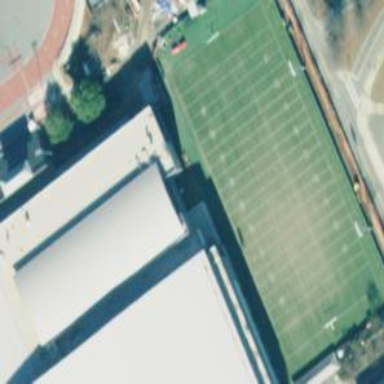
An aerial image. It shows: American football pitch for leisure and sport activities.